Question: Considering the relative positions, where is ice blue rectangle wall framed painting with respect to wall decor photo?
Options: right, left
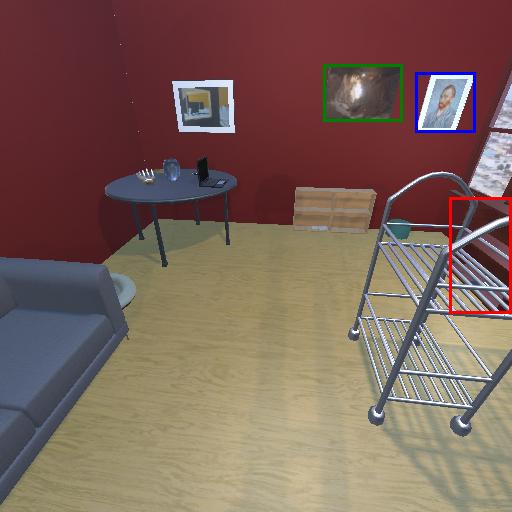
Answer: right